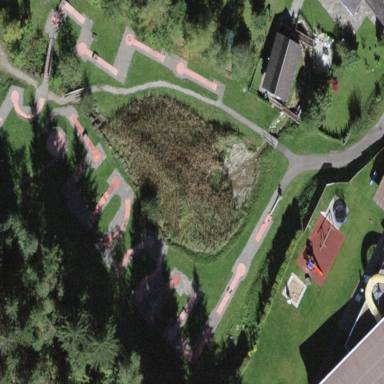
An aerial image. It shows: Miniature golf course for leisure and sports.